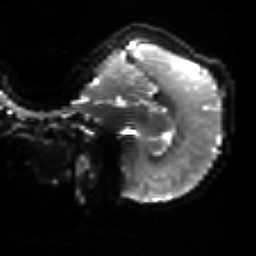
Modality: sbref
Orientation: sagittal
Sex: female
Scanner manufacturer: siemens
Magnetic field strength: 3 T
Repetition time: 5 s
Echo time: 0.071 s